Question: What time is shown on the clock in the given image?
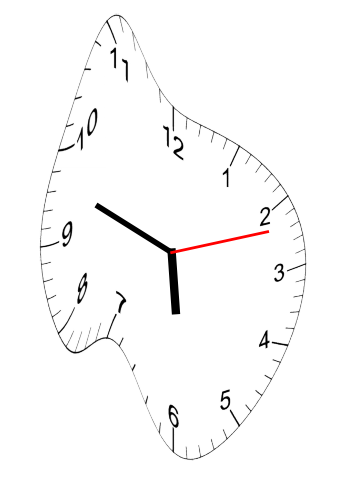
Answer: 05:48:12